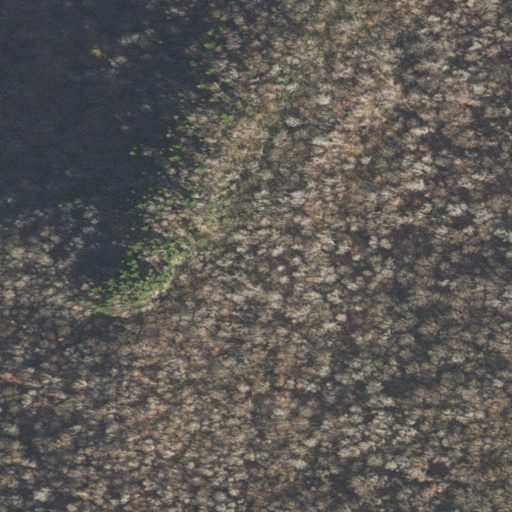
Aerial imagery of mountain in Vermont named Spruce Peak containing deciduous forest and evergreen forest